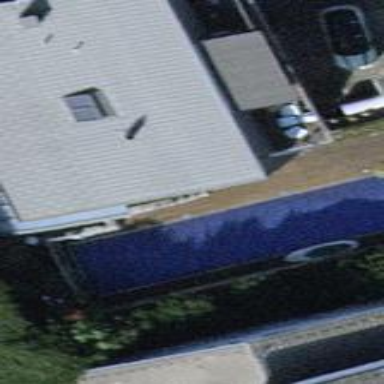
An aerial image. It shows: Swimming pool located in leisure land.